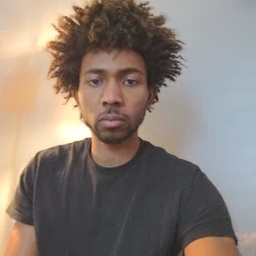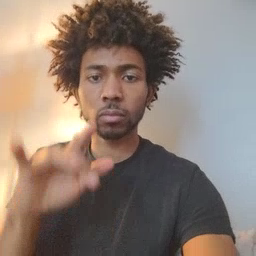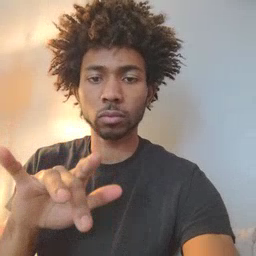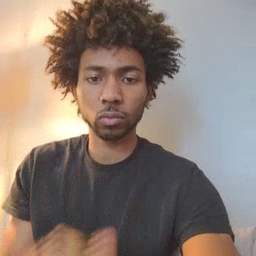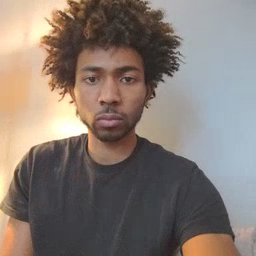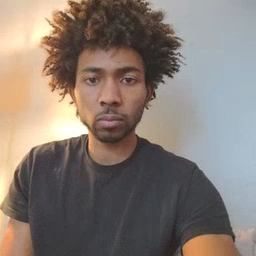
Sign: touch